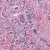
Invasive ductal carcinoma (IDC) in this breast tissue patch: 1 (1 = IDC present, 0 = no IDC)